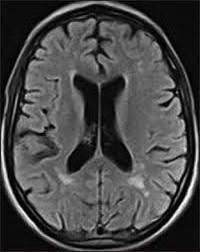
Label: notumor